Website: home-depot
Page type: customer-info-address
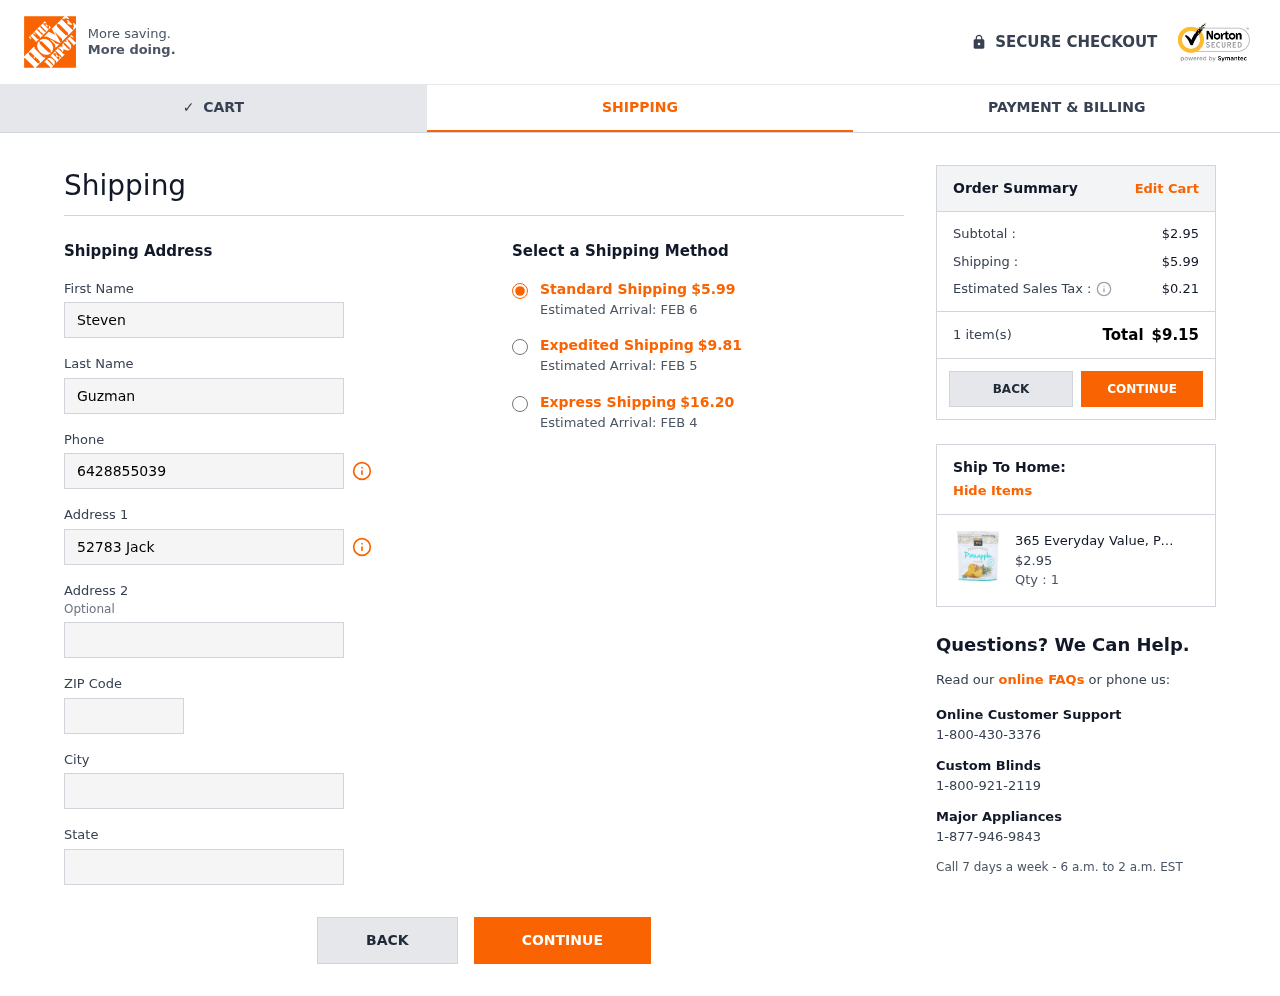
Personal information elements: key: PII_CITY
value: East Cindy
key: PII_FIRSTNAME
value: Steven
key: PII_LASTNAME
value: Guzman
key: PII_PHONE
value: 6428855039
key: PII_POSTCODE
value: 38624
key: PII_STATE
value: Oregon
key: PII_STREET
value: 52783 Jackson Lake
Product elements: key: PRODUCT1_NAME
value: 365 Everyday Value, Pineapple Tidbits, Freeze Dried, 1 oz
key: PRODUCT1_PRICE
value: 2.95
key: PRODUCT1_QUANTITY
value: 1
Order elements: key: ORDER_SHIPPING_COST
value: $5.99
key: ORDER_DELIVERY_DATE
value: Estimated Arrival: FEB 6
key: ORDER_SHIPPING_COST_EXPEDITED
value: $9.81
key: ORDER_DELIVERY_DATE_EXPEDITED
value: Estimated Arrival: FEB 5
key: ORDER_SHIPPING_COST_EXPRESS
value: $16.20
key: ORDER_DELIVERY_DATE_EXPRESS
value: Estimated Arrival: FEB 4
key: ORDER_SUBTOTAL
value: $2.95
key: ORDER_TAX
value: $0.21
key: ORDER_NUM_ITEMS
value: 1 item(s)
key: ORDER_TOTAL
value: $9.15